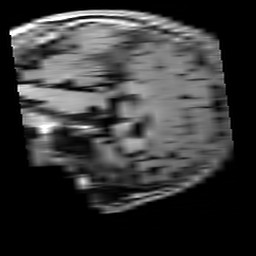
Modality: T1w
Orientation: sagittal
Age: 21
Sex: male
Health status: healthy
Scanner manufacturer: siemens
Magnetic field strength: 3 T
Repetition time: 4.1 s
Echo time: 0.0085 s